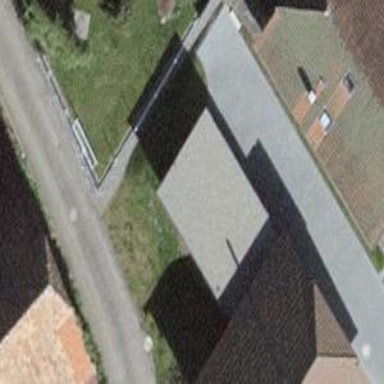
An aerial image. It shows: Carport building.